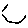
Label: hexagon